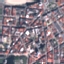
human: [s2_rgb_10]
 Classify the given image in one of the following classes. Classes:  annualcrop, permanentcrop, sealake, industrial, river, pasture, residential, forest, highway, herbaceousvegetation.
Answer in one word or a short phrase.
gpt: Residential